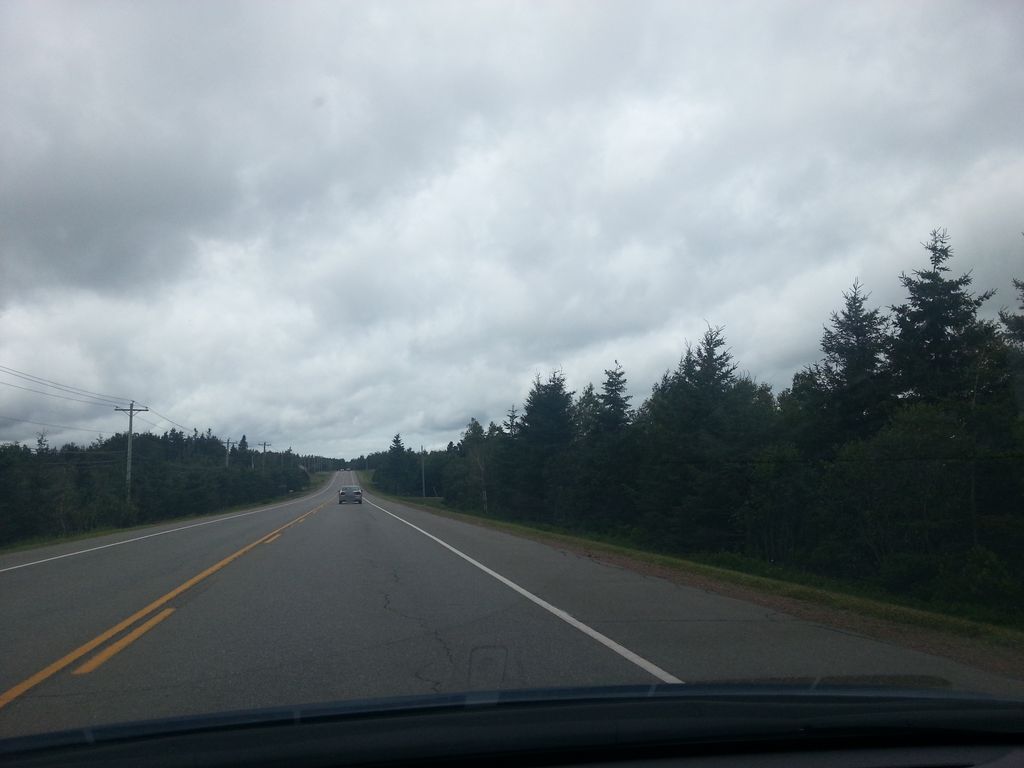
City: charlottetown